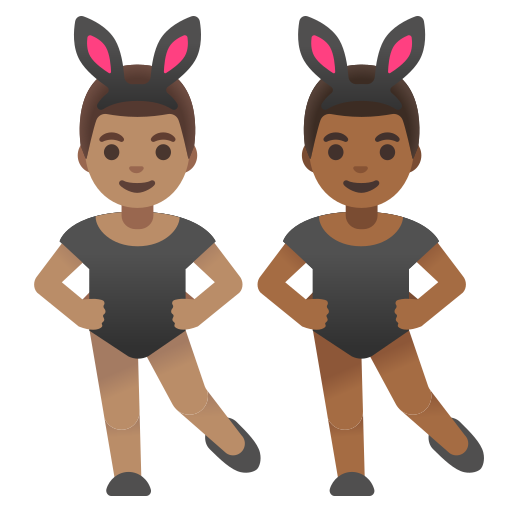
Emoji: 👨🏽‍🐰‍👨🏾